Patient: sex M, age 35
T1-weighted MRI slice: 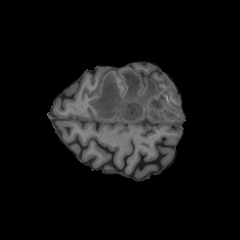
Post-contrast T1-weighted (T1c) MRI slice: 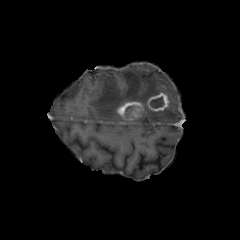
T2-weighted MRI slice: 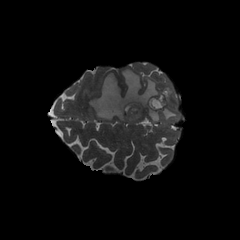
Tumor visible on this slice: yes
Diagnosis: Glioblastoma, IDH-wildtype
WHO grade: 4